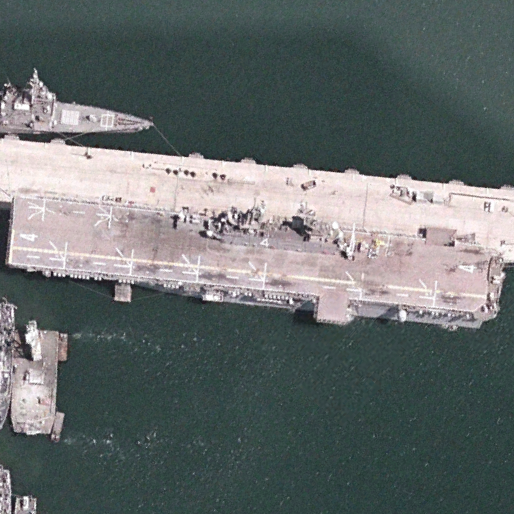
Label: assault